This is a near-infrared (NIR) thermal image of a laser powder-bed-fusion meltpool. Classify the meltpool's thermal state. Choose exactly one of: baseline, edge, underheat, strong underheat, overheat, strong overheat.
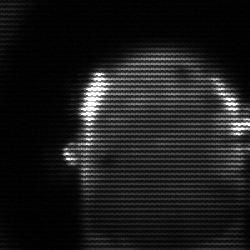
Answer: baseline